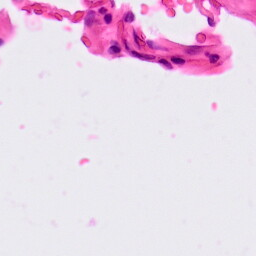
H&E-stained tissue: Lung